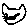
Label: cat